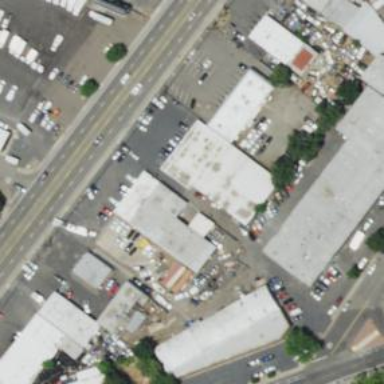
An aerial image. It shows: Commercial building.